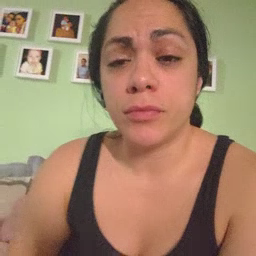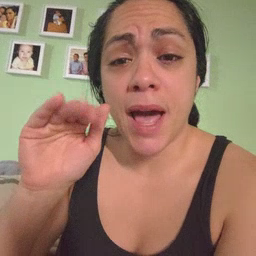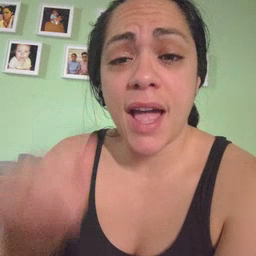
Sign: bye